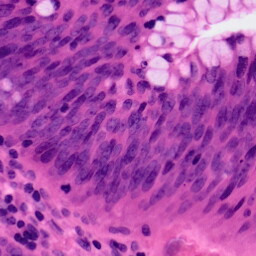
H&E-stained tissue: Colon